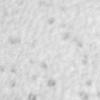
Label: no_change